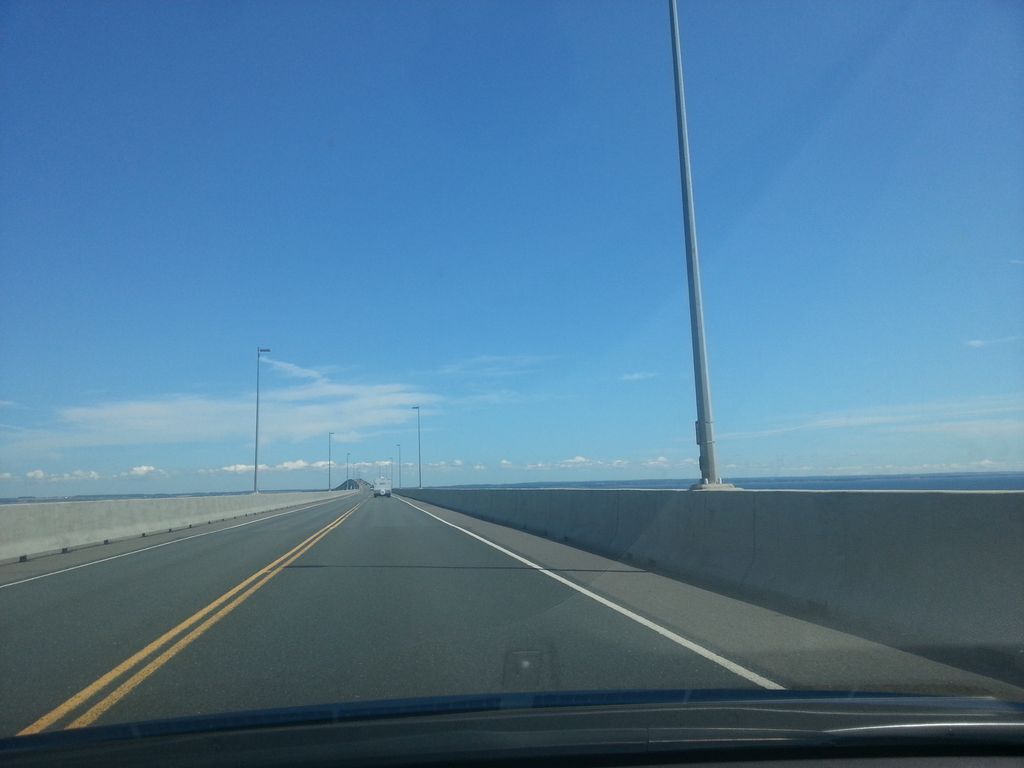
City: charlottetown